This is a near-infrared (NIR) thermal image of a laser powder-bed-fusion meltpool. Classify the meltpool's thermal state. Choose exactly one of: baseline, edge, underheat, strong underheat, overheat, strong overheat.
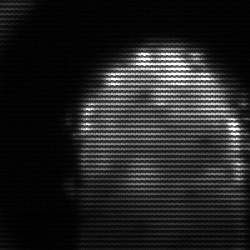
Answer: baseline